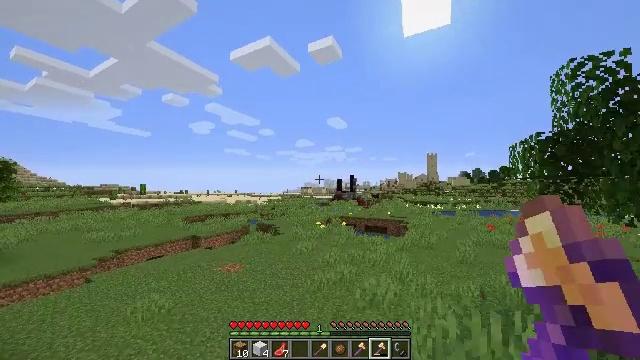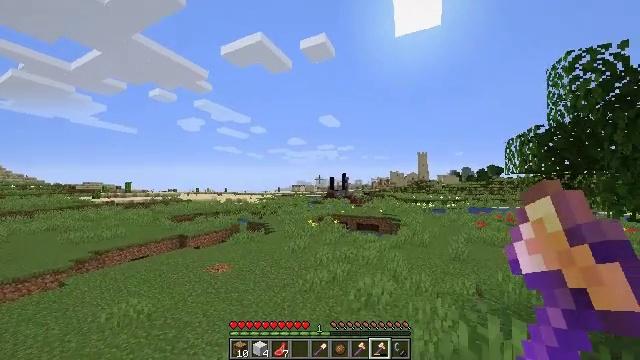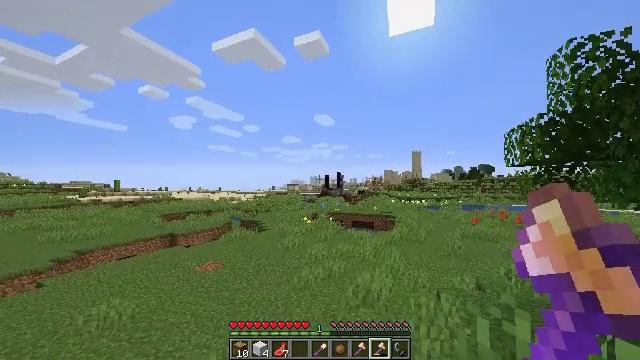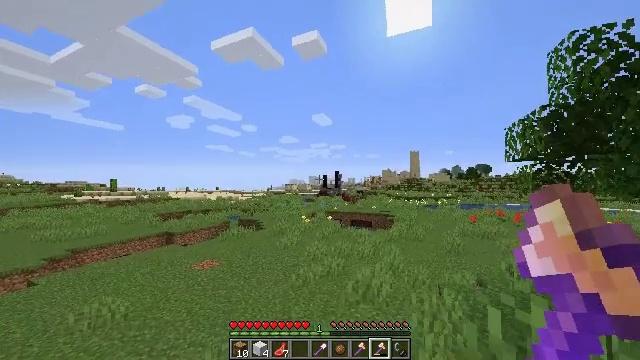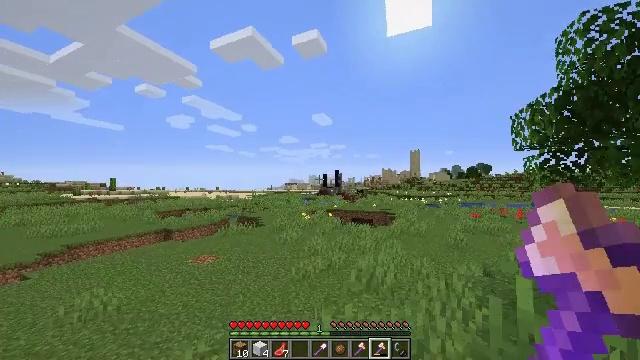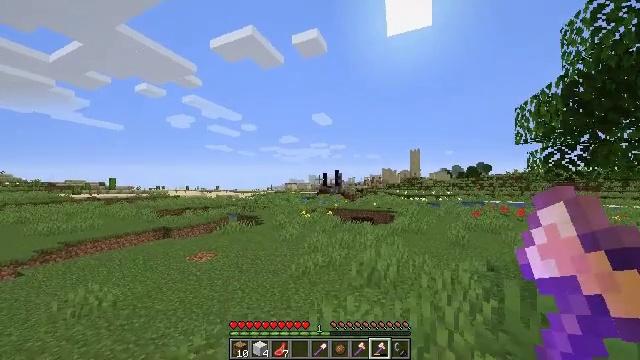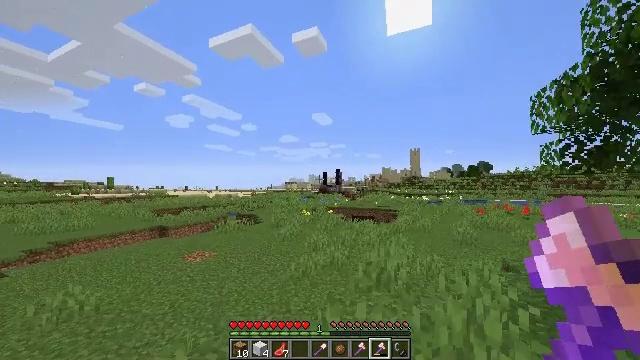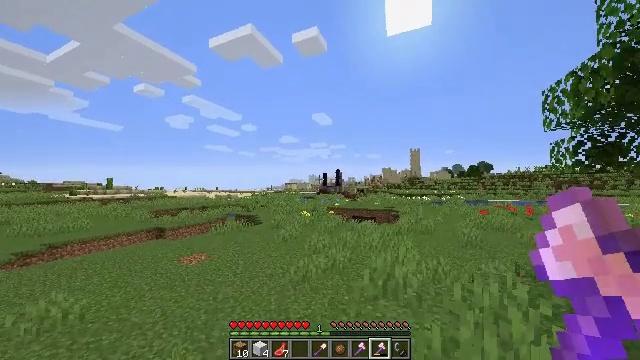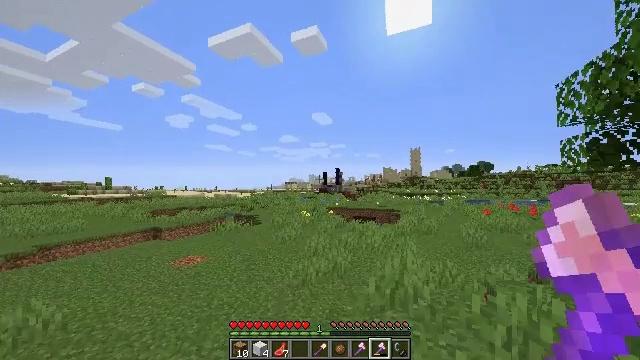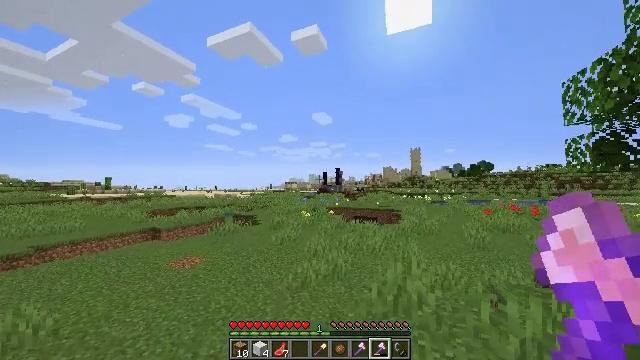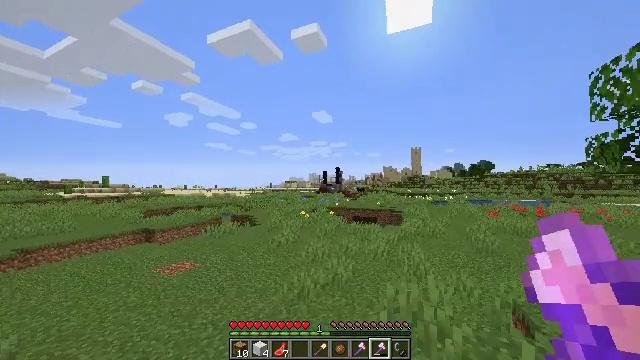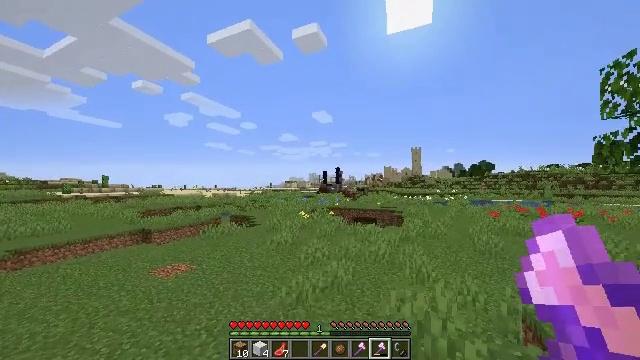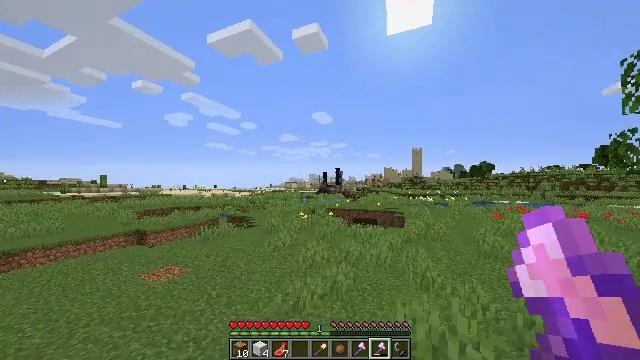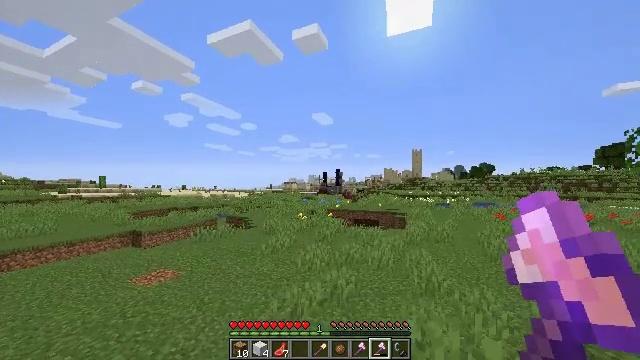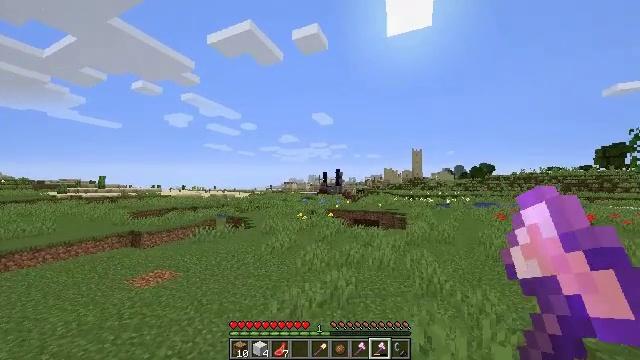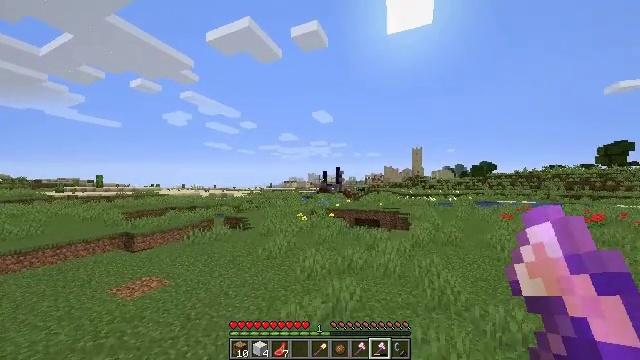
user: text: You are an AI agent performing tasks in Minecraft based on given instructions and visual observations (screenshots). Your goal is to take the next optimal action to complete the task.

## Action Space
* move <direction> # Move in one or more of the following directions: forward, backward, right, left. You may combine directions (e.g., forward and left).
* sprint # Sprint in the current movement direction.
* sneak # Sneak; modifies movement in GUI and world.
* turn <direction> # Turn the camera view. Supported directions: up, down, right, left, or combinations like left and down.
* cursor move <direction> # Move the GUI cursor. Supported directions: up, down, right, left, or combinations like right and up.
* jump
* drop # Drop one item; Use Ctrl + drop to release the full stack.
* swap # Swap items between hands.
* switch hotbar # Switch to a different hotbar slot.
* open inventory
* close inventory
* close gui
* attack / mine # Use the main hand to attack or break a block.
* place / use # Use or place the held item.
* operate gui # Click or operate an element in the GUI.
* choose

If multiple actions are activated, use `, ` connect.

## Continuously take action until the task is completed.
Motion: motion action
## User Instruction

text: Gather the chest from its place.
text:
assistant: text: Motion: move forward, turn right
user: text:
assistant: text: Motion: move forward, turn right
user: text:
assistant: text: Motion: move forward
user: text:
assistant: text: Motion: move forward
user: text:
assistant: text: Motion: move forward
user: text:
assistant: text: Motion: move forward
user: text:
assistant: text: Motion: move forward
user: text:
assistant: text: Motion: move forward
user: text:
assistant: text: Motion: move forward
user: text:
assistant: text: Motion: move forward
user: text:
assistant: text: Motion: move forward
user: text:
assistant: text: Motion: move forward
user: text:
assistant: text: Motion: move forward
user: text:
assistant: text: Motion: move forward
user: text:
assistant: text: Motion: move forward
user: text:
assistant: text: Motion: move forward
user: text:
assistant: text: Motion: move forward
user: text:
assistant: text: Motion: move forward
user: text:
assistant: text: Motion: move forward
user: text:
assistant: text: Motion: move forward
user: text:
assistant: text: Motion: move forward
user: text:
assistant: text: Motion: move forward
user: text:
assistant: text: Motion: move forward
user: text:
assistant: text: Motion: move forward
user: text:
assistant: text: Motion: move forward
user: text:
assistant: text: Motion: move forward, turn right
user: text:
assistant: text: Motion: move forward, turn right
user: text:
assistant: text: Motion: move forward
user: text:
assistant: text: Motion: move forward
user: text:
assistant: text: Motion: move forward